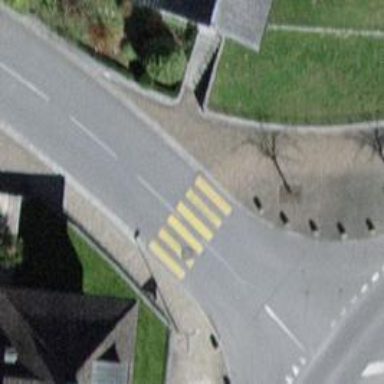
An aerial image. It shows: Marked crossing with zebra stripes on the road.